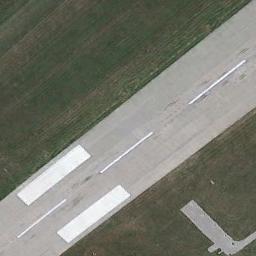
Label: runway